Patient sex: M
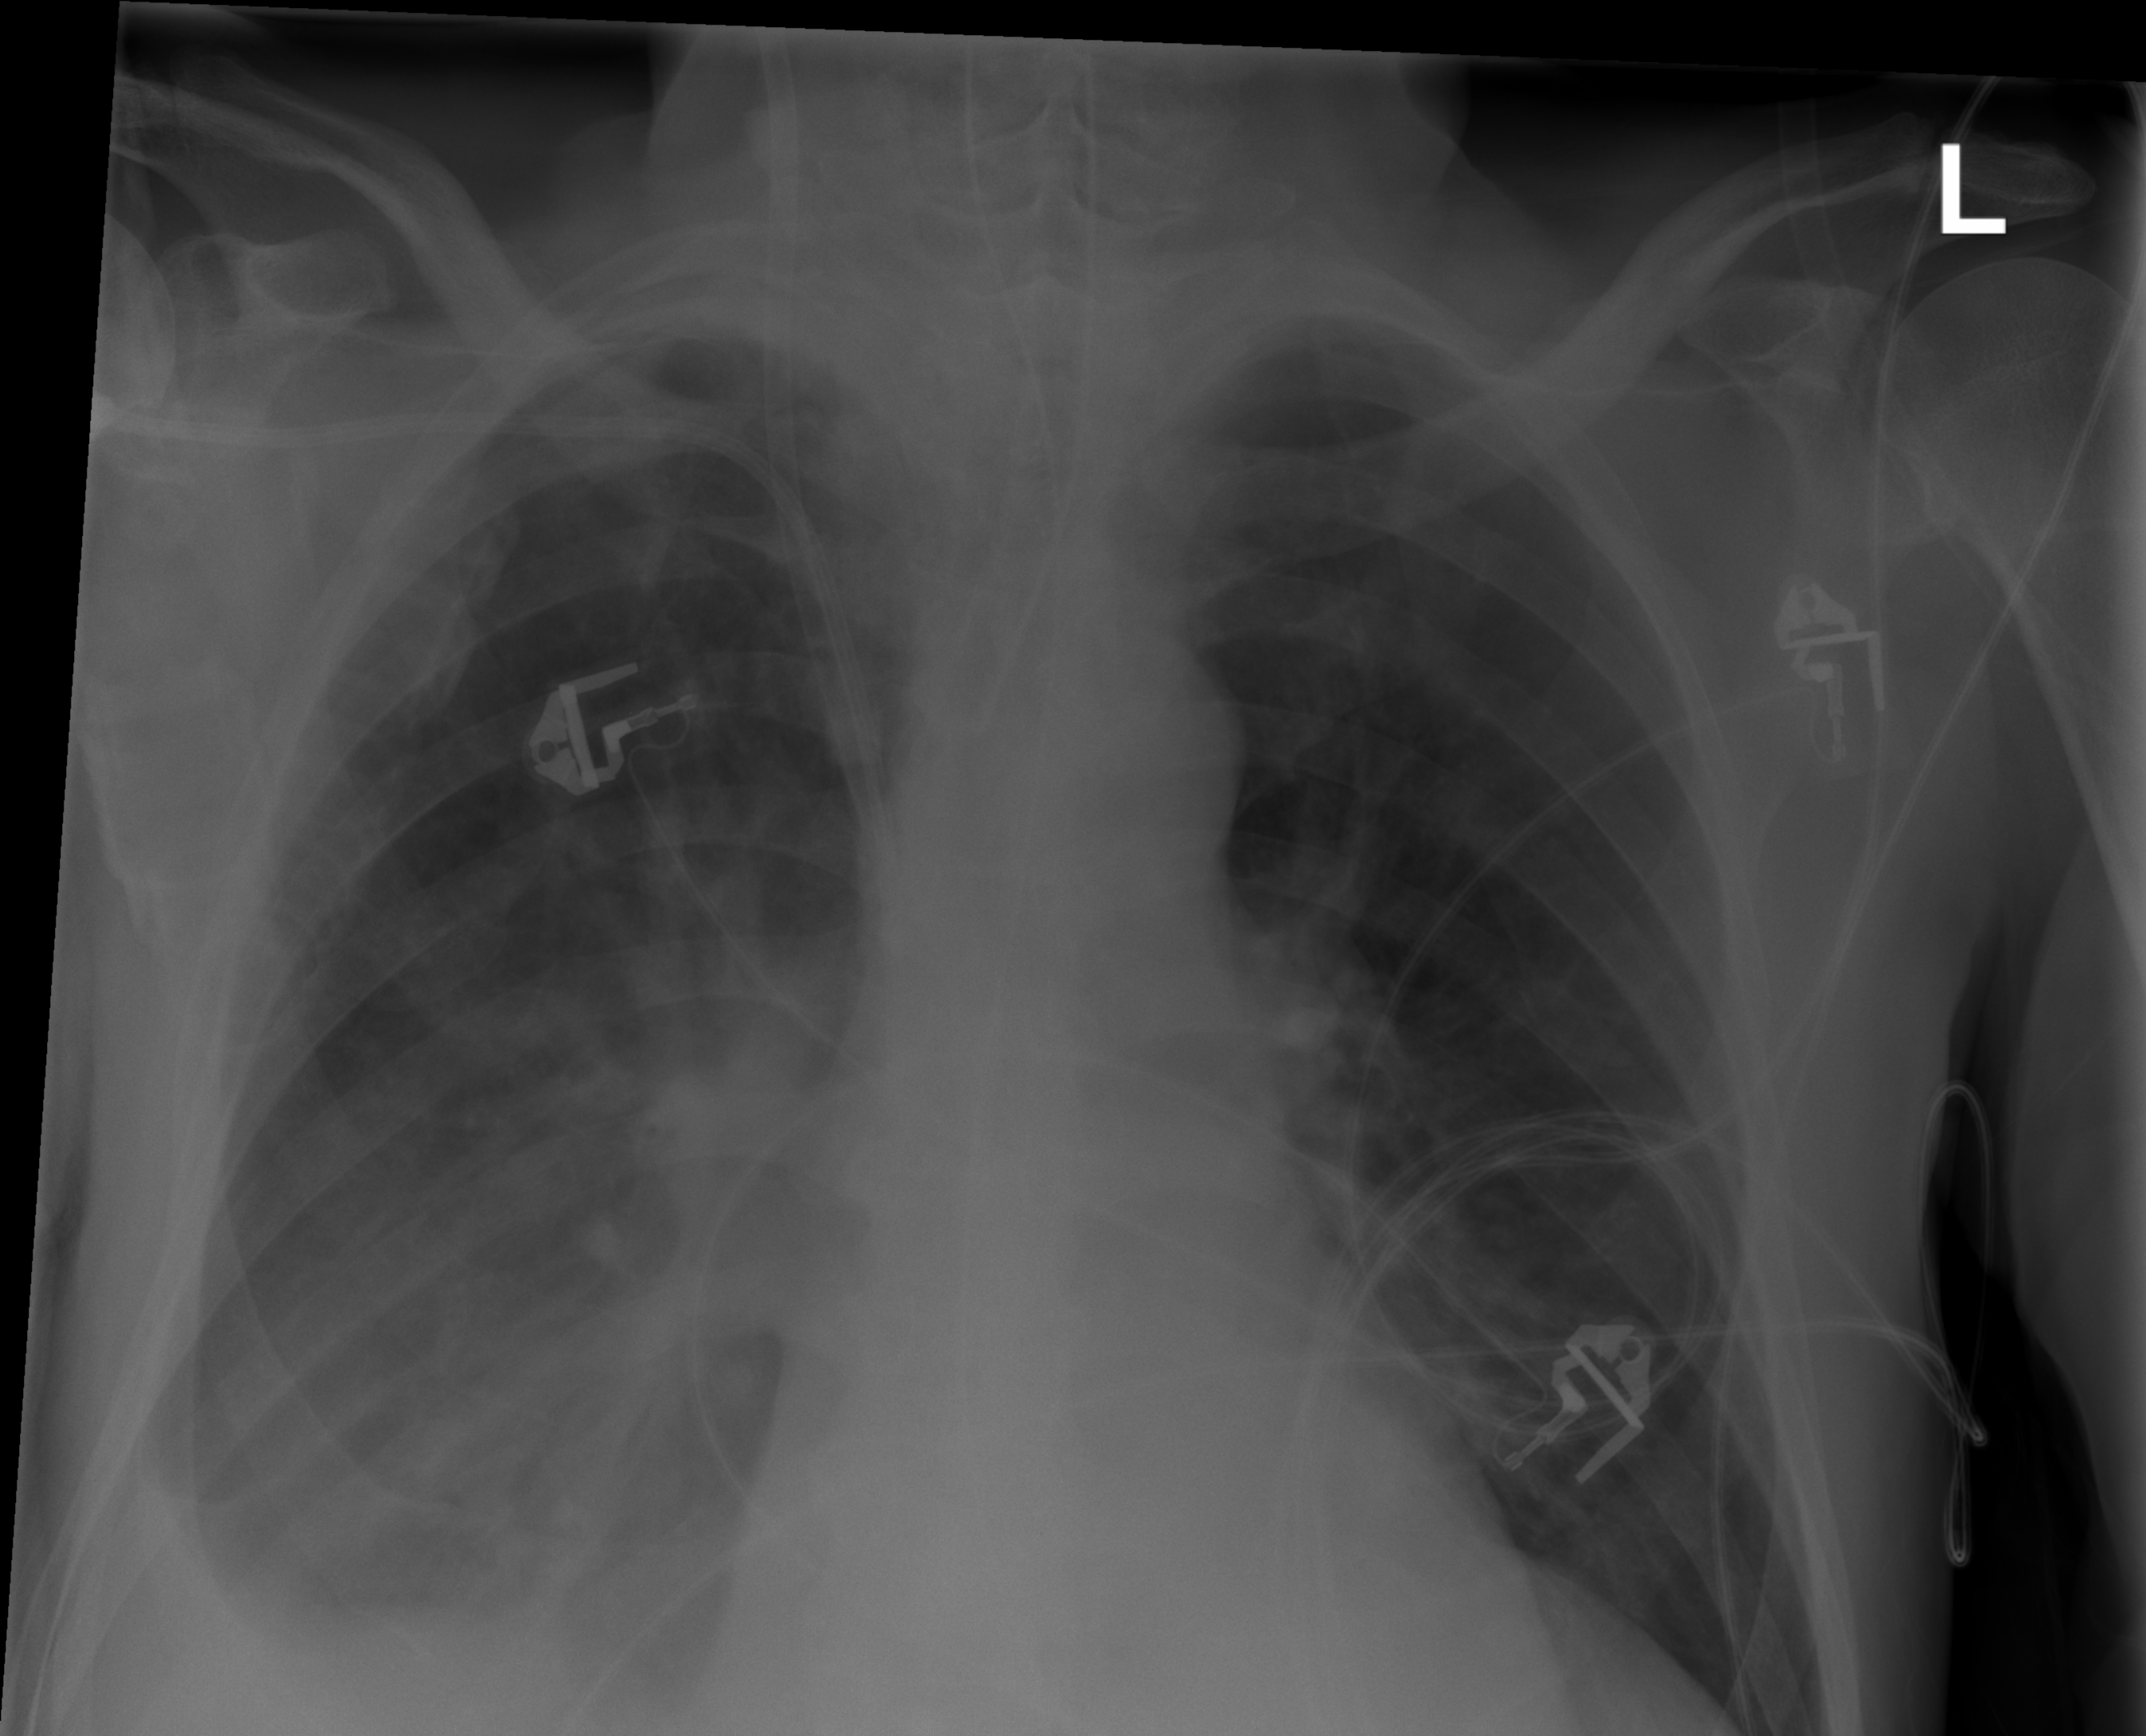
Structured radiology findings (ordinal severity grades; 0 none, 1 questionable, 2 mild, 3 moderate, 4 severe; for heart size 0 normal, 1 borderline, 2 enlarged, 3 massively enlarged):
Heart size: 0
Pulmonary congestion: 0
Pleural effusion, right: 2
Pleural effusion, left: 0
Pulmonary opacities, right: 1
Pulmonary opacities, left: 0
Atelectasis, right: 2
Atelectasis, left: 1